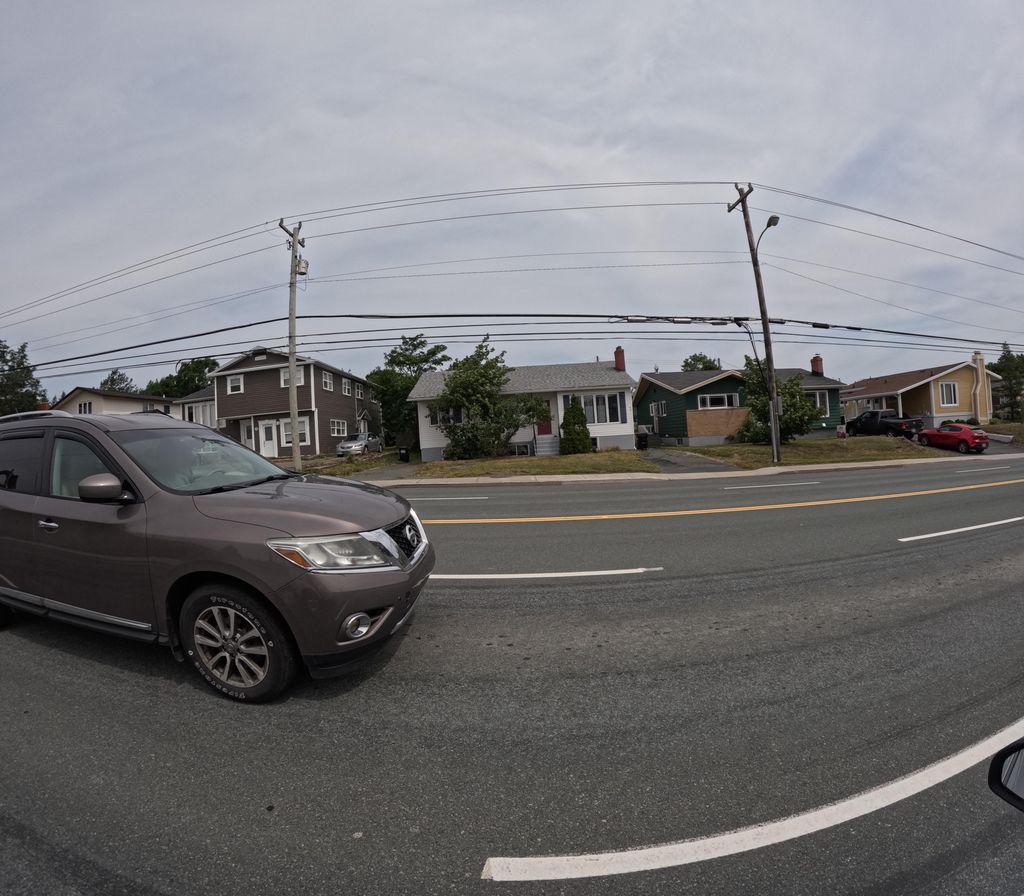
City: st_johns